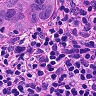
Metastatic tissue present: yes